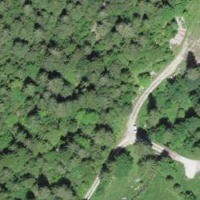
EUNIS habitat code: 44
Species observed at this site:
Campanula trachelium